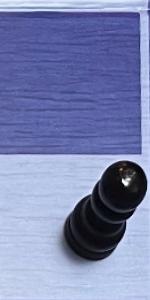
Label: Pawn_Black